Question: I'm creating an organism simulator, and the organism objects are situated inside of a particle simulation. I want the organisms to be able to 'sense' the particles.
The particles exist inside of a 1920x1080 array. Currently, the organisms sort of 'draw' lines out from their current position, checking for non-null values in the array, and if any of the lines it draws intersect with a particle inside of the particle array, it senses the particle.
Here's an example of how it looks (green particles are detected by the organism):

This method of sensory input is extremely realistic, as the probability of particle detection decreases as the particles get further away from the organism.
However, there's one huge problem. It's extremely CPU-intensive, and it runs slowly, because there are hundreds of organisms in a simulation at once, all performing the same CPU-intensive scanning process.
This is the code I'm currently using to draw lines and check for non-null points in the particle array (this code is called several times per simulation frame):
'''
float distance = 100.f;
float angle = 2.f*M_PI*randomNumber;
for (int i = 0; i < distance; i++) {
this->point->addVectorFromAngle(angle, 1.1f); //this gets the next point in the line
int x = static_cast<int>(this->point->x);
int y = static_cast<int>(this->point->y);
if (mainController->spaceTaken[x][y] != NULL) {
return mainController->spaceTaken[x][y]; // Particle detected
}
}
//this is a member function of the Vector class I use to handle co-ordinates
void addVectorFromAngle(float angle, float magnitude) {
this->x += cosf(angle)*magnitude;
this->y += sinf(angle)*magnitude;
}
'''
Is there a way to make this code use less CPU while maintaining roughly the same behaviour?
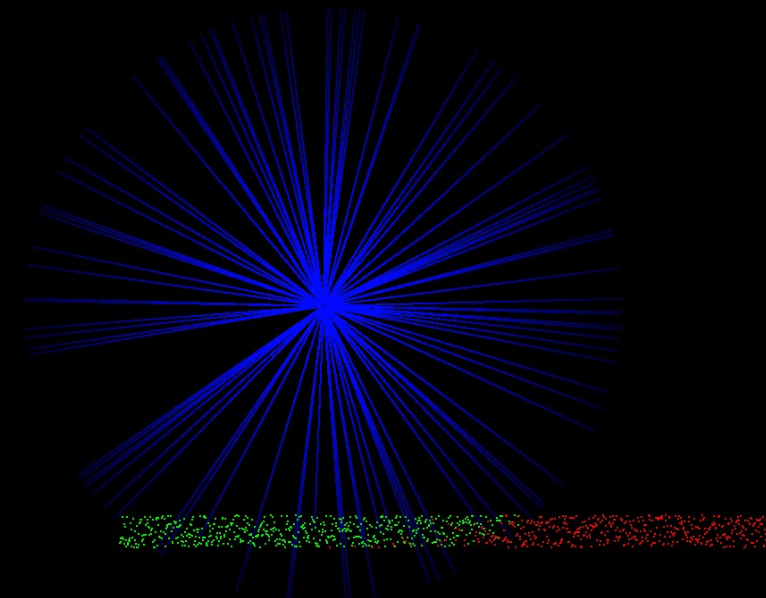
Answer: The first thing you can do to optimize your code is to move the calculation of the step vector from the angle out of your for loop. The angle doesn't change and the vector is the same all the time.
The second thing you can do is to switch to a faster line stepping algorithm like for example a bresenham line drawing
<URL>'s_line_algorithm